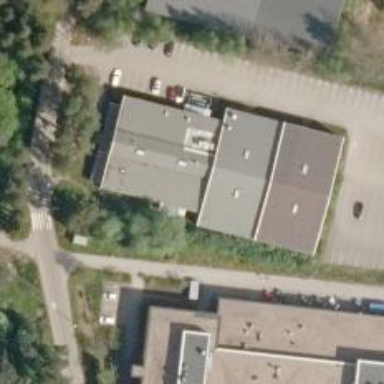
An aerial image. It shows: Fitness center located in leisure land.